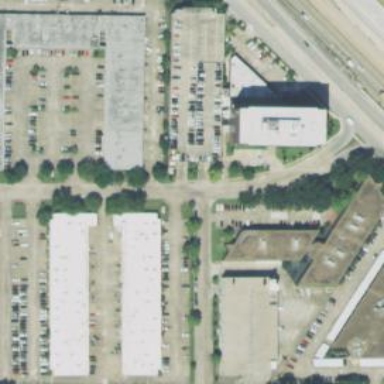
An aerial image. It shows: Office building.